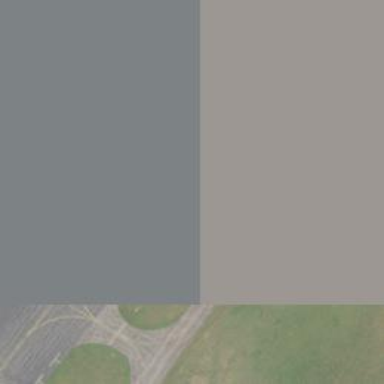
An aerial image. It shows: Image of taxiway at airport.